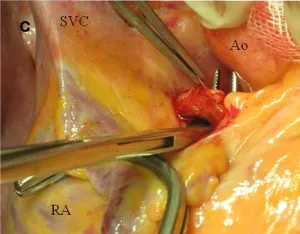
C. The large collateral vessel from the RCA was dissected and ligated. RA: Right atrium. Ao: Aorta.
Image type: medical_photograph (other_medical_photograph)